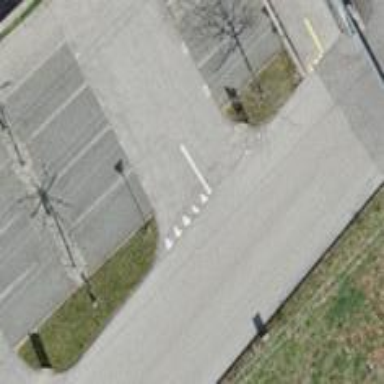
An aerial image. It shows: Parking aisle designated as service road.